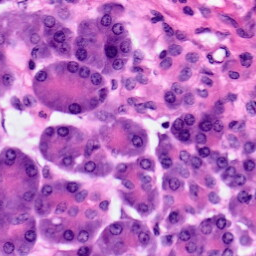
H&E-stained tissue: Pancreatic